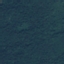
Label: Forest